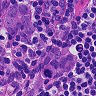
Metastatic tissue present: yes